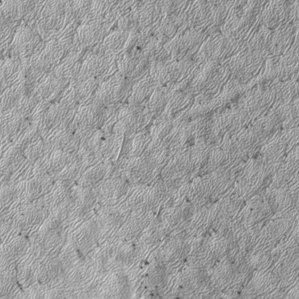
Label: frost